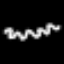
Label: squiggle